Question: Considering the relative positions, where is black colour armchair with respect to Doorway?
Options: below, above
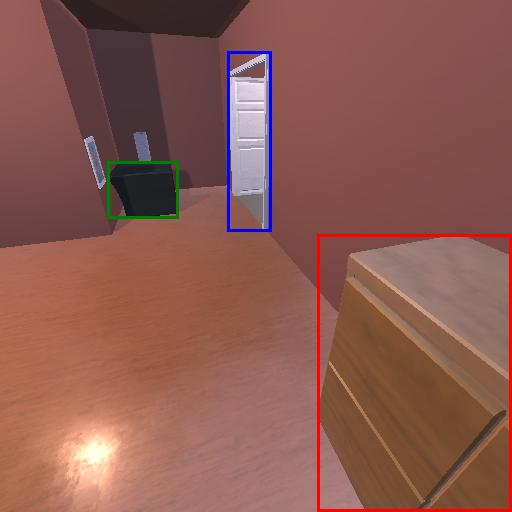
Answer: below